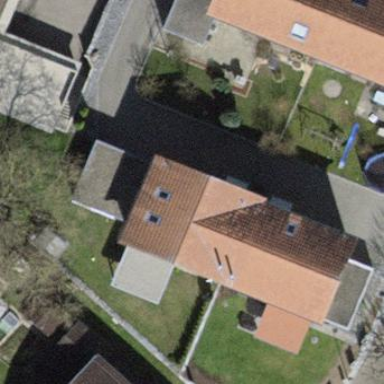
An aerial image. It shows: Semidetached house with gabled roof.